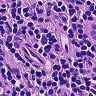
Metastatic tissue present: no